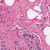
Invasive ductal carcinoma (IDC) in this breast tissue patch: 0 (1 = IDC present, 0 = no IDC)